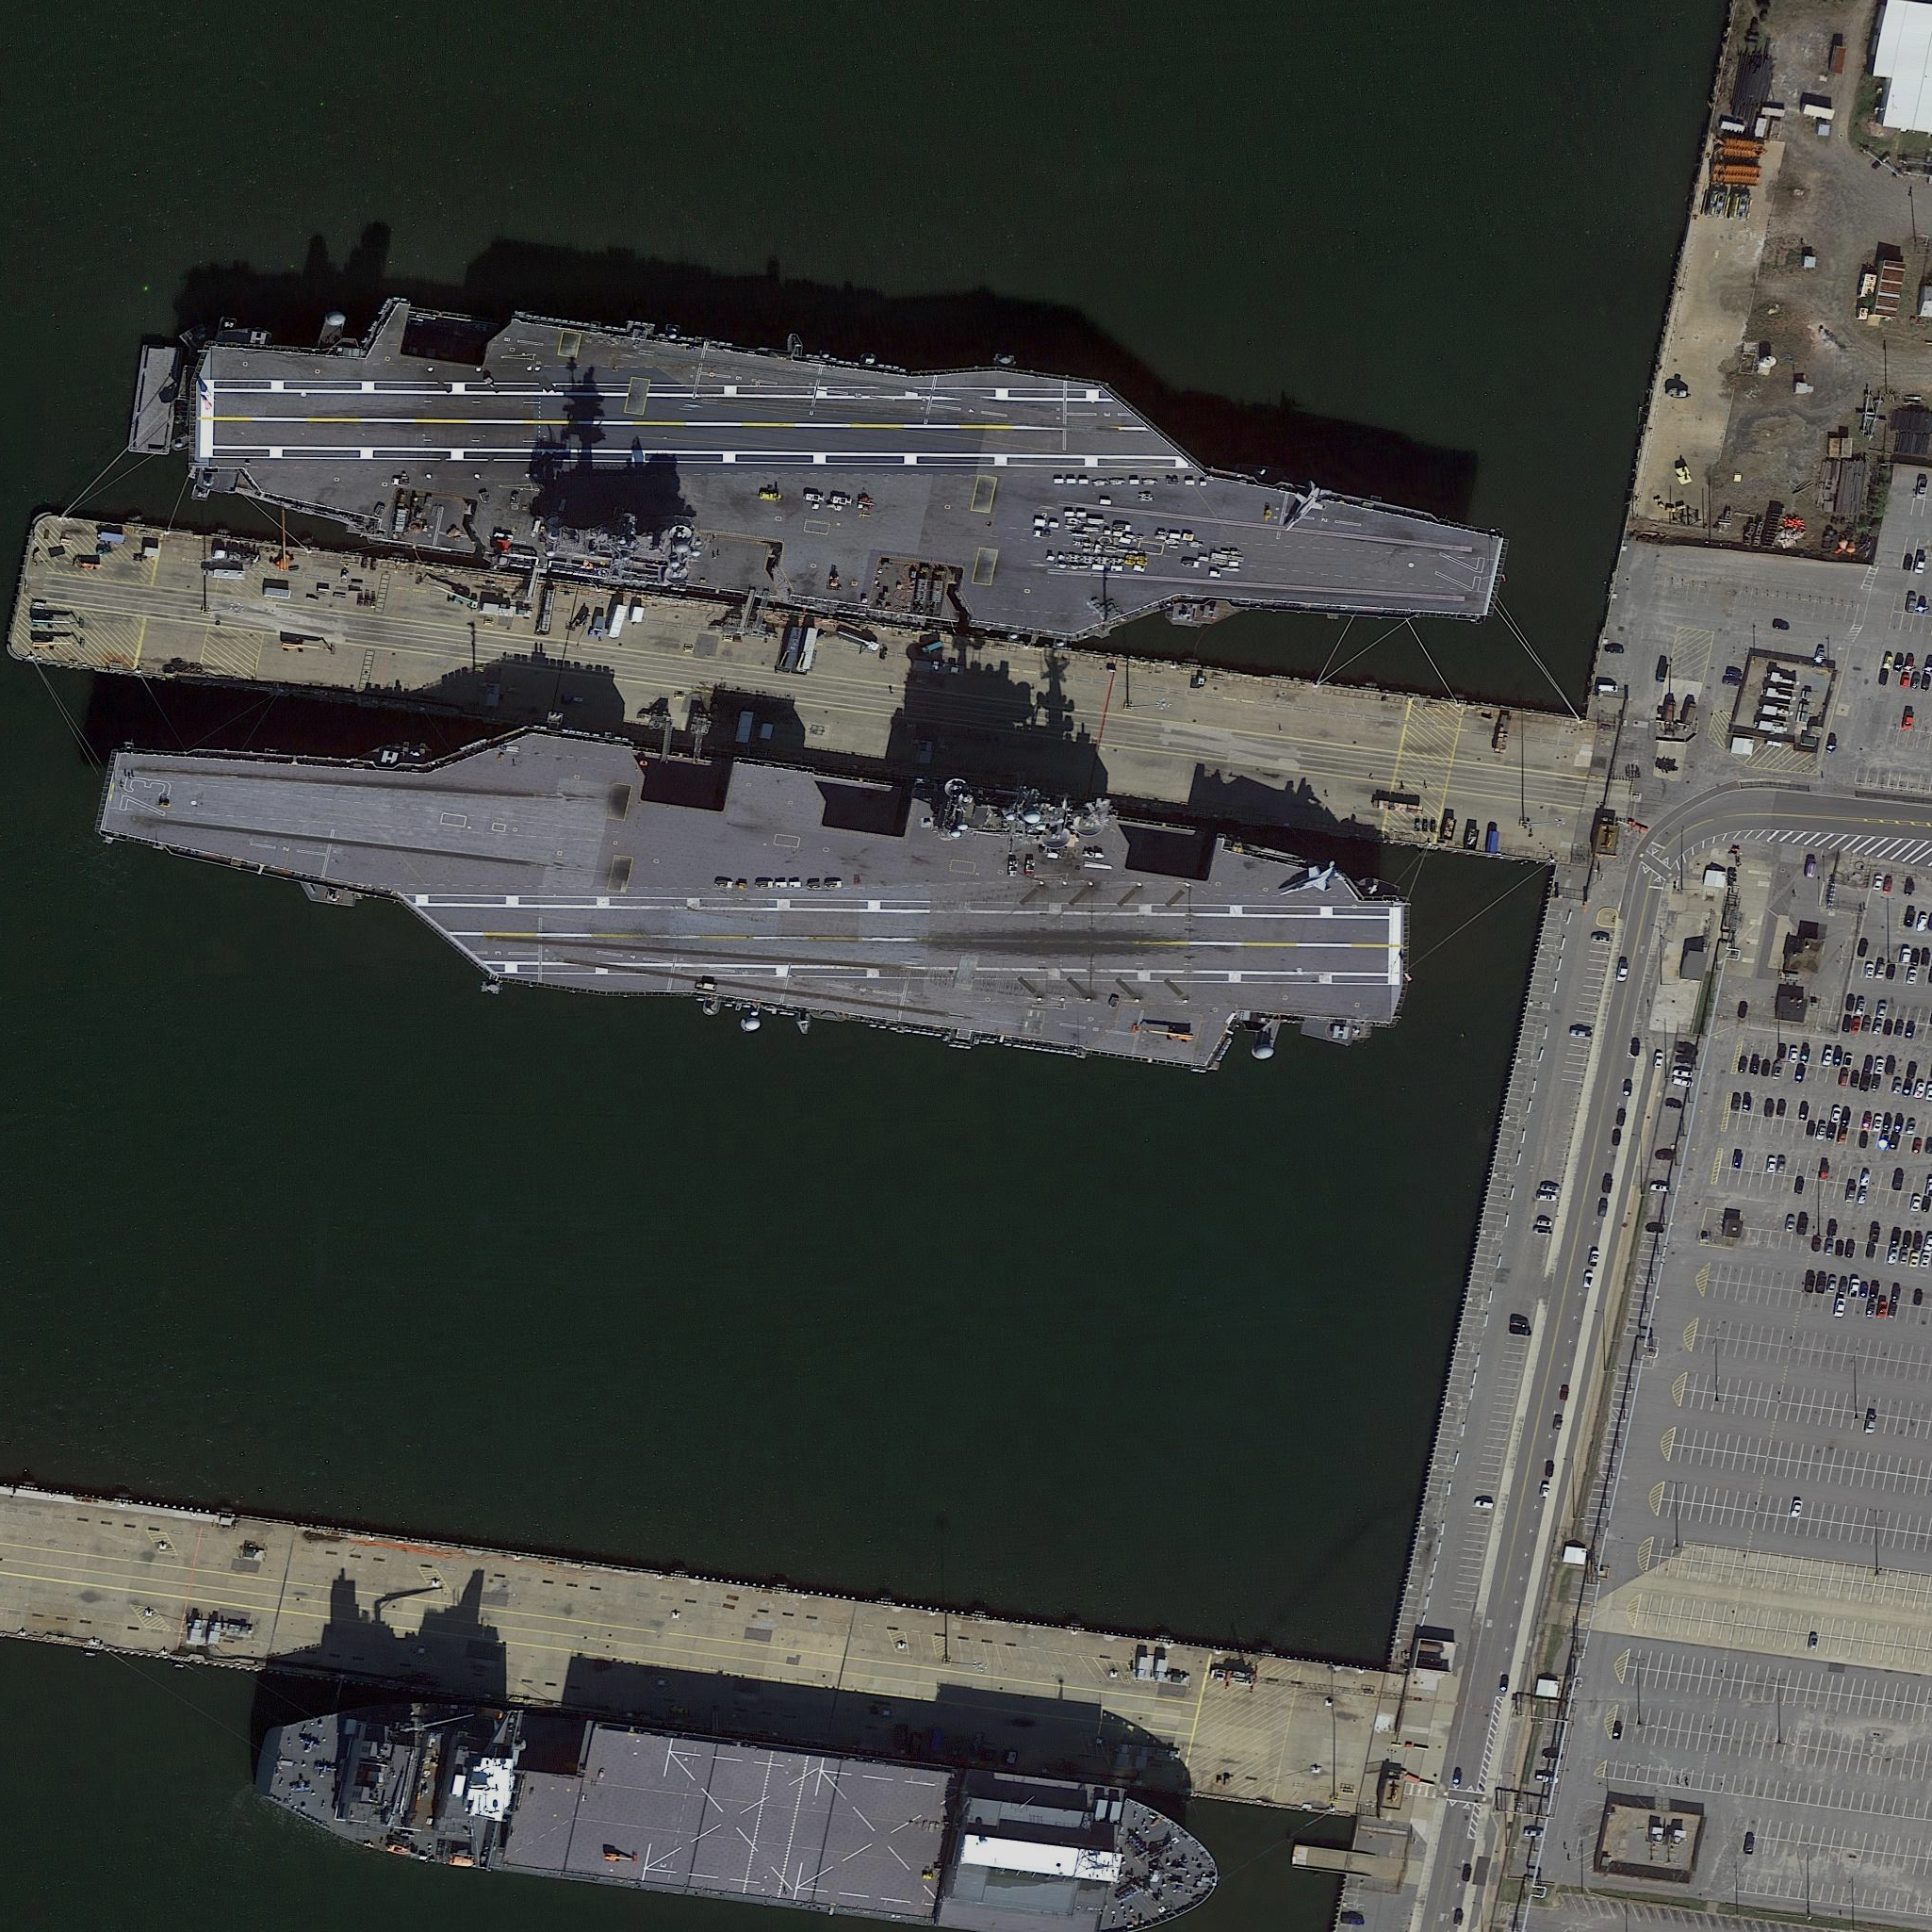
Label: aircraft_carrier